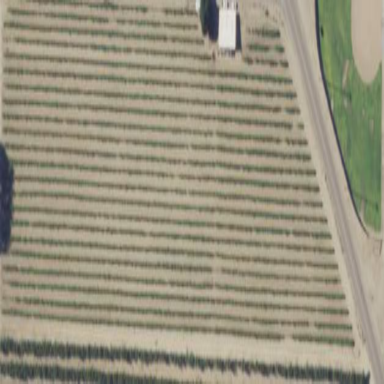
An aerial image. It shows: Vineyard.